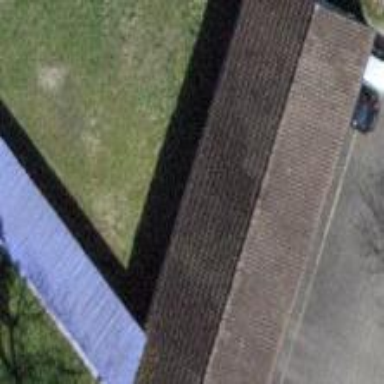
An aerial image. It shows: Building with tile roof.